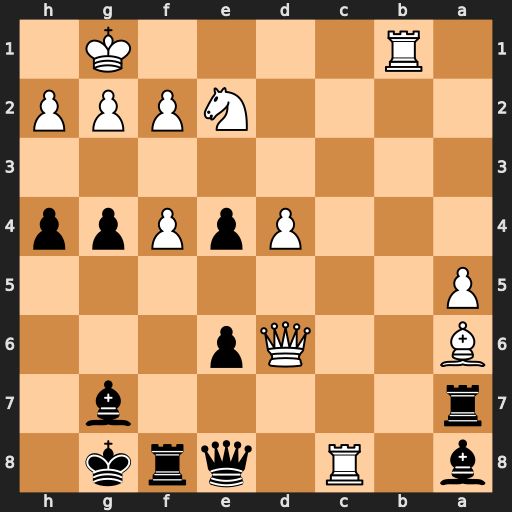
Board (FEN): b1R1qrk1/r5b1/B2Qp3/P7/3PpPpp/8/4NPPP/1R4K1
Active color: b
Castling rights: -
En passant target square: -
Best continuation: Rxa6 Qxa6 Qxc8 Qxc8 Rxc8